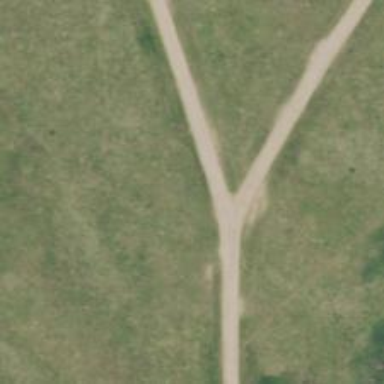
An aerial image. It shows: Road designated for service vehicles specifically for accessing wind farm.